Interaction volume radius: 10 \u00c5
Interaction volume height: 20 \u00c5
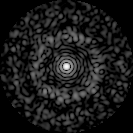
Disorder parameter: 0.8359